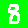
Digit: 8